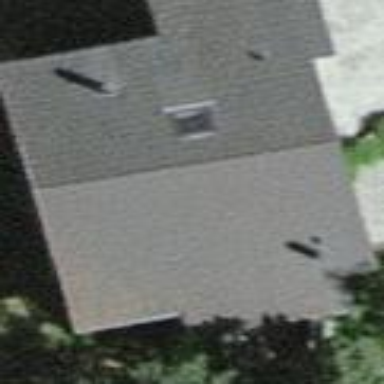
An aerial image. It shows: Simple and straightforward house.